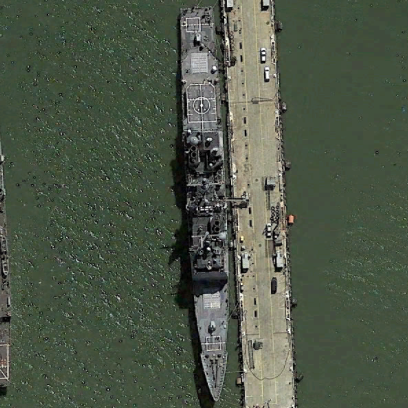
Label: cruiser